Aerial crown-view tile of a tropical tree (Barro Colorado Island, Panama), acquired 20250317:
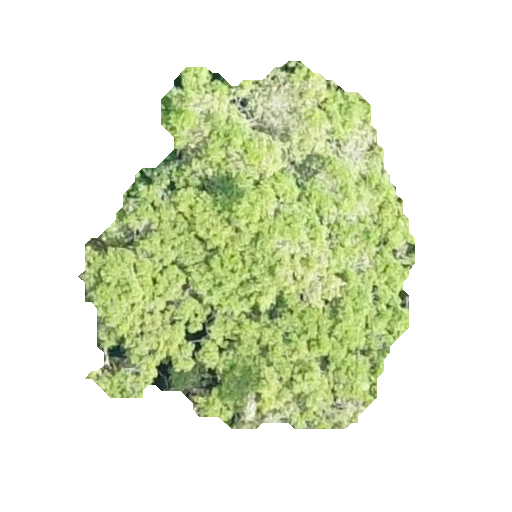
Species: Brosimum alicastrum
GBIF accepted scientific name: Brosimum alicastrum
Crown area: 134.28 m²